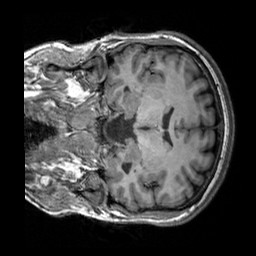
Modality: T1w
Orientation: coronal
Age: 35
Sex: male
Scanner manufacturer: siemens
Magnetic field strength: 3 T
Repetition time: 2.3 s
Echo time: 0.00303 s